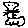
Label: cat